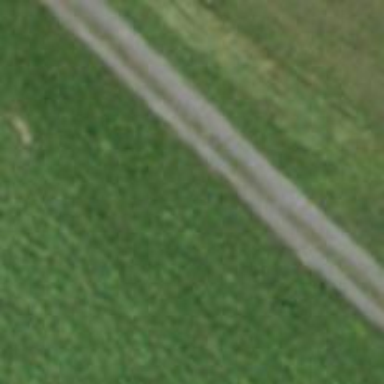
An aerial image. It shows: Track for hiking with classic grooming.